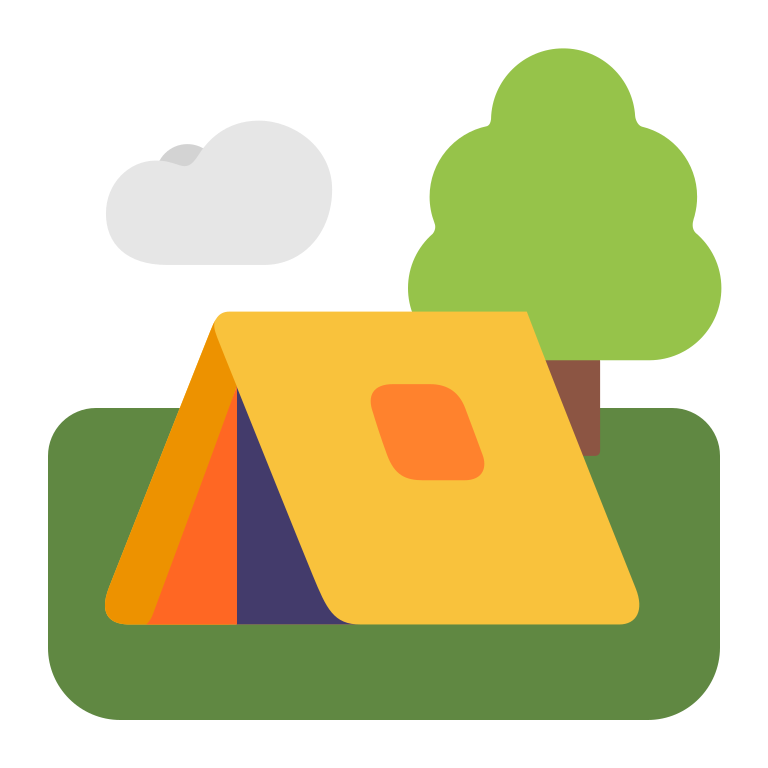
camping flat